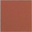
Piece: xx